Interaction volume radius: 10 \u00c5
Interaction volume height: 25 \u00c5
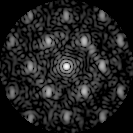
Disorder parameter: 0.4582